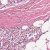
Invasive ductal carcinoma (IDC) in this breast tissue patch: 0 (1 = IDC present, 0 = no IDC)